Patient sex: M
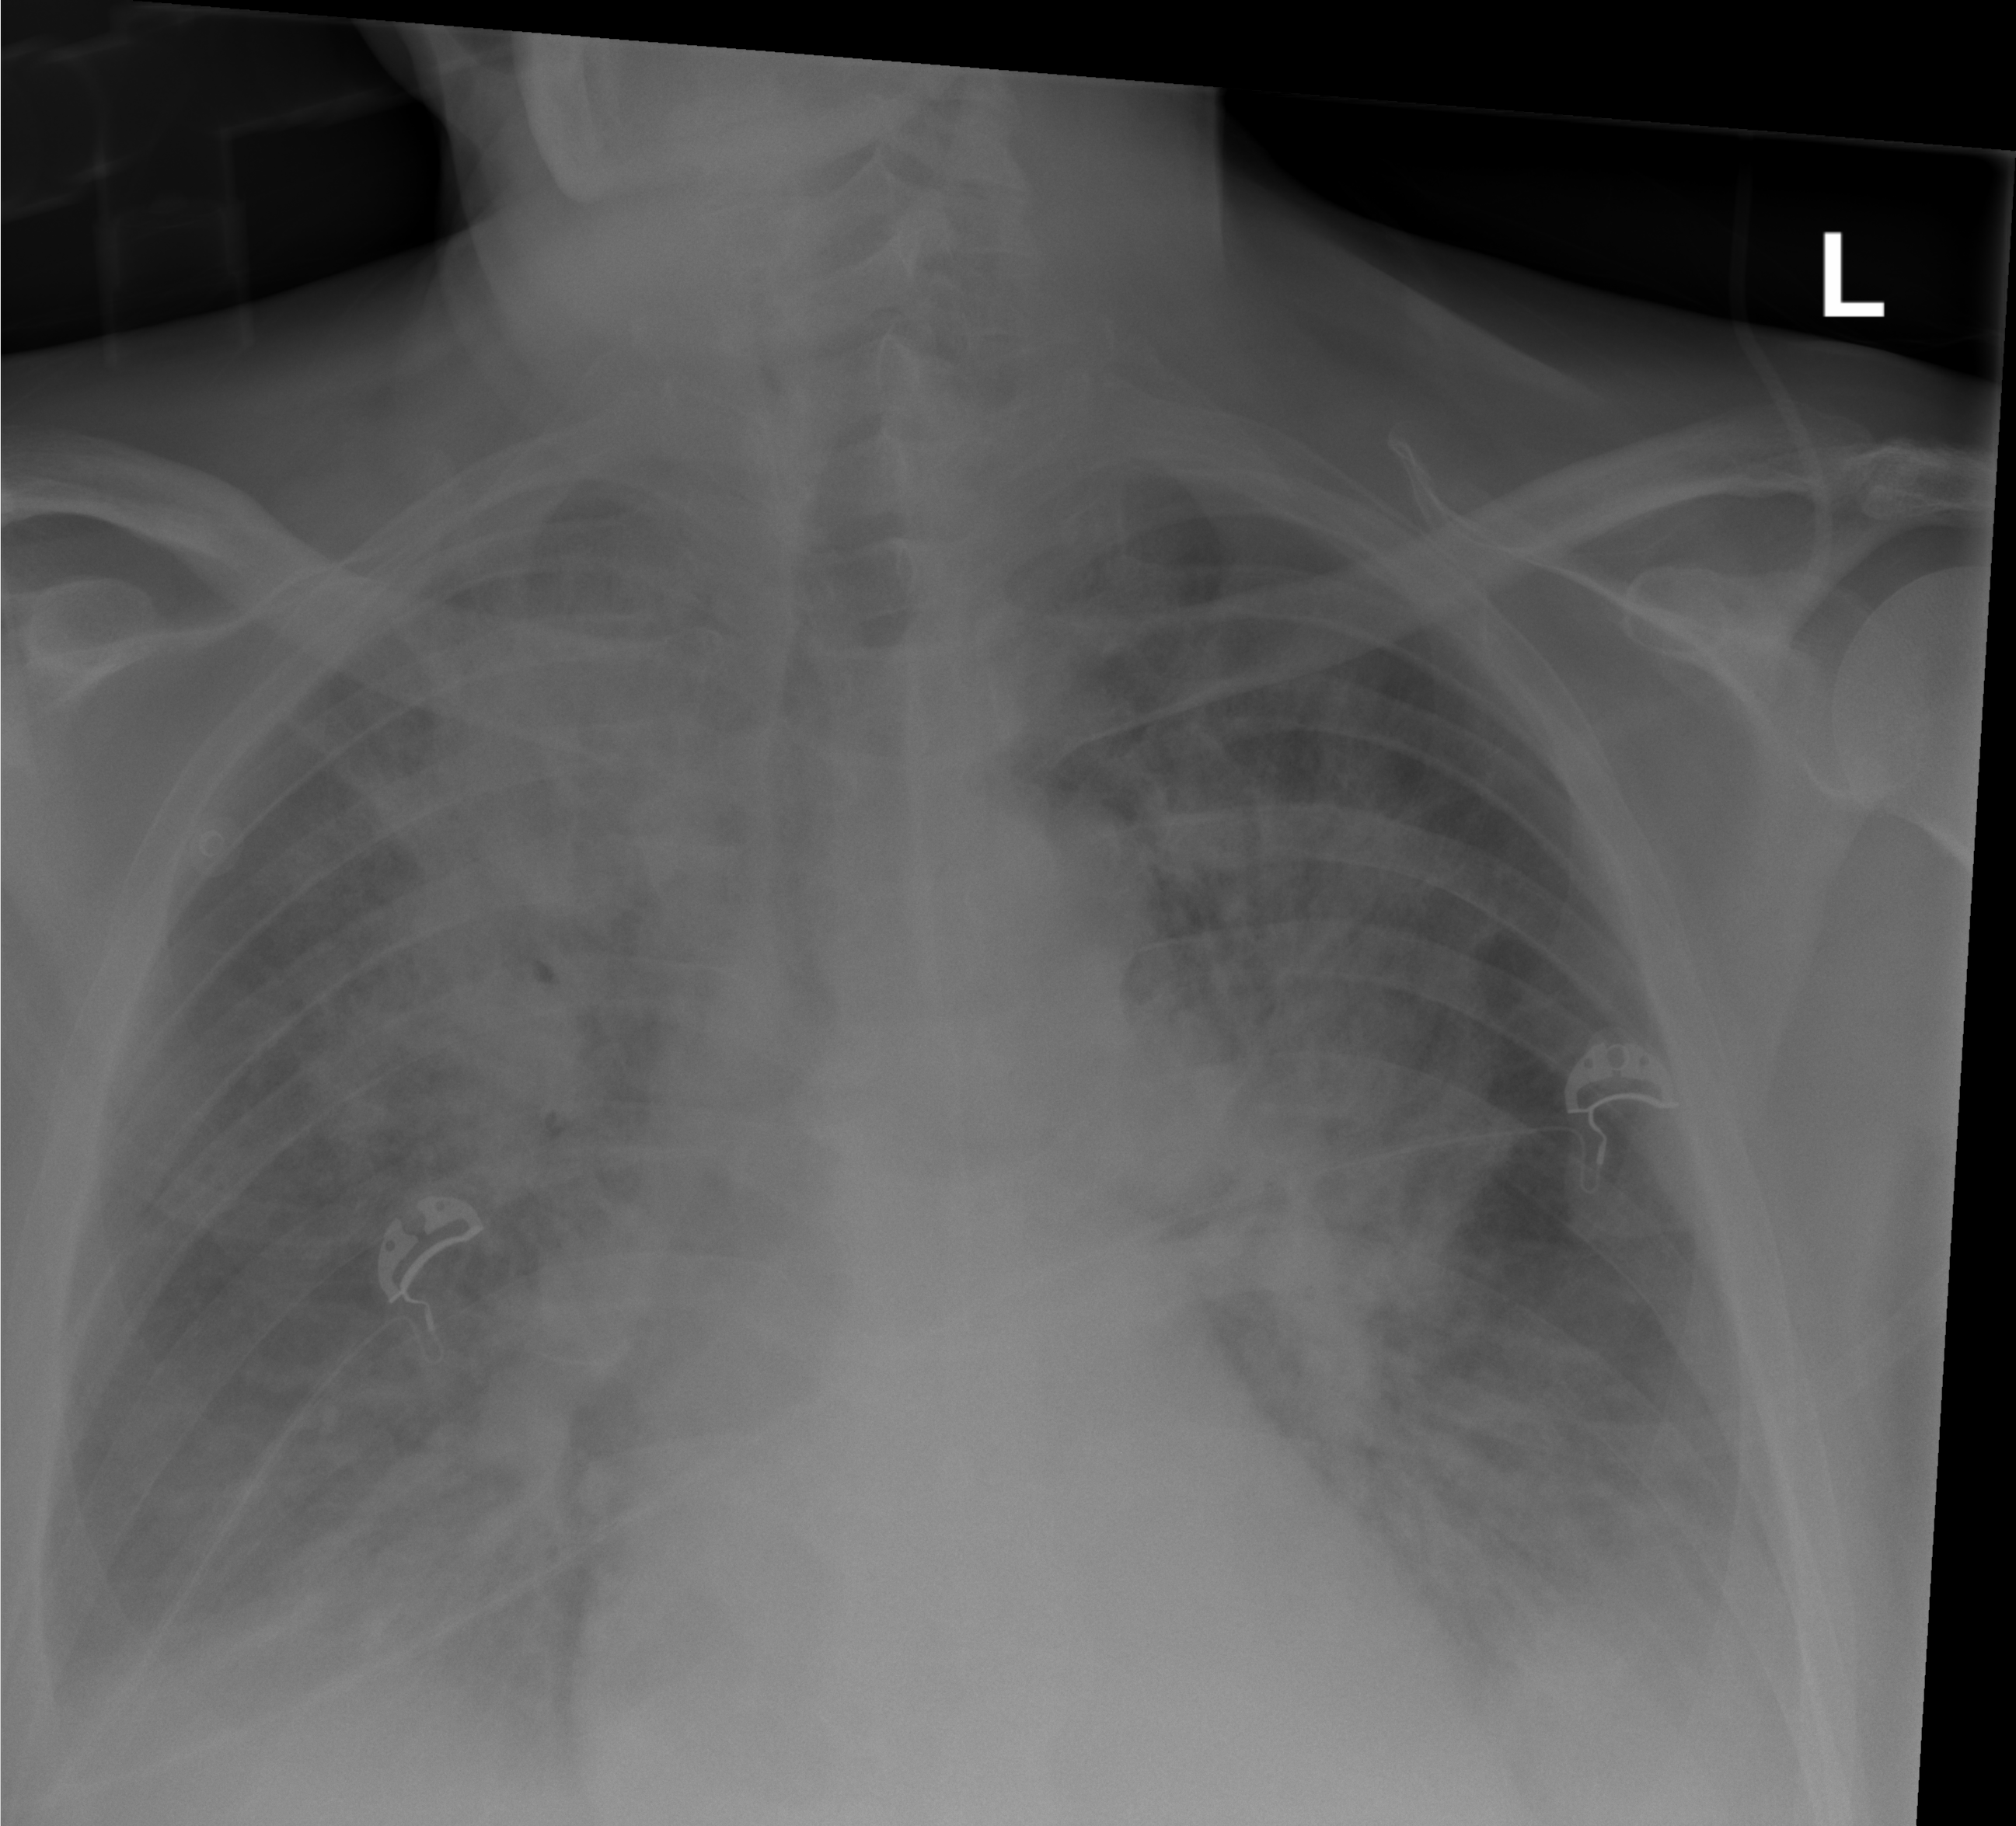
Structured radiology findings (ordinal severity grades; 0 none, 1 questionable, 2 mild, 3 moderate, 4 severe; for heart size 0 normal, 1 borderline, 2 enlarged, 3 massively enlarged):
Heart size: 1
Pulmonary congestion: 4
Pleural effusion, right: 3
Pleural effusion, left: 3
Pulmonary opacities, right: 3
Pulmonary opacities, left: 3
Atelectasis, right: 3
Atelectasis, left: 2